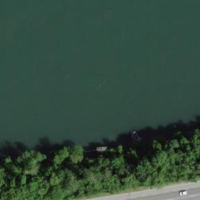
EUNIS habitat code: 15
Species observed at this site:
Euphorbia cyparissias